Question: For a project in my Parallel Computing class, I need to implement a parallel version of the Game of Life.
I am using a function written by my textbook's author called "read_row_stripped_matrix". This function reads in input from a file that contains the number of rows in the matrix, number of columns in the matrix, and the data in the matrix.
The function sets up the two dimensional matrix by allocating a one dimensional array called "storage", which holds all of the matrix's data. Each row of the two dimensional matrix points to its first element within storage, like in this picture:

We are required to clean up the function code so that it fits with our C style guide. So I cleaned a few things up so it would be more readable.
The issue I'm running into now occurs with pointing each row in the matrix to its first element in storage. I'm getting a segmentation fault while hooking up these pointers, specifically in this section of the function:
'''
/* Dynamically allocate matrix. Allow double subscripting
through 'a'. */
*storage = my_malloc (id, local_rows * *n * sizeof(int));
*subs = my_malloc (id, local_rows * PTR_SIZE);
for (i = 0; i < local_rows; i++) {
*subs[i]=&(*storage[i * *n]);
}
'''
What's puzzling me is that I'm pretty sure I've allocated enough memory for the array. In the example I'm testing, *m and *n equal 5, and local_rows equals 5. So I'm allocating 25*sizeof(int) for storage which should be sufficient to hold all elements for a 5x5 matrix.
This is the my_malloc function, which mallocs for a specific processor:
'''
/*
* Function 'my_malloc' is called when a process wants
* to allocate some space from the heap. If the memory
* allocation fails, the process prints an error message
* and then aborts execution of the program.
*/
void* my_malloc (
int id, /* IN - Process rank */
int bytes) /* IN - Bytes to allocate */
{
void *buffer;
if ((buffer = malloc ((size_t) bytes)) == NULL) {
printf ("Error: Malloc failed for process %d
", id);
fflush (stdout);
MPI_Abort (MPI_COMM_WORLD, MALLOC_ERROR);
}
return buffer;
}
'''
I honestly find pointers confusing, so forgive me if the issue is obvious. I have been working on this for longer than I should so my brain is probably fried.
If you need more code, don't hesitate to ask.
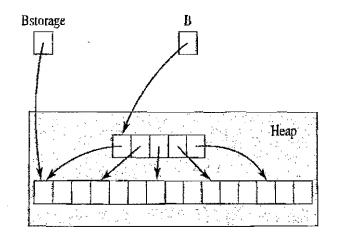
Answer: First, you do this:
'''
*subs = my_malloc (id, local_rows * PTR_SIZE);
'''
Then, you do this:
'''
*subs[i]=&(*storage[i * *n]);
'''
Pretty sure that's your problem, right there. Looks to me like it should really be:
'''
(*subs)[i]=&(*storage[i * *n]);
'''